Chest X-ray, PA view. Patient: 48 years old, sex M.
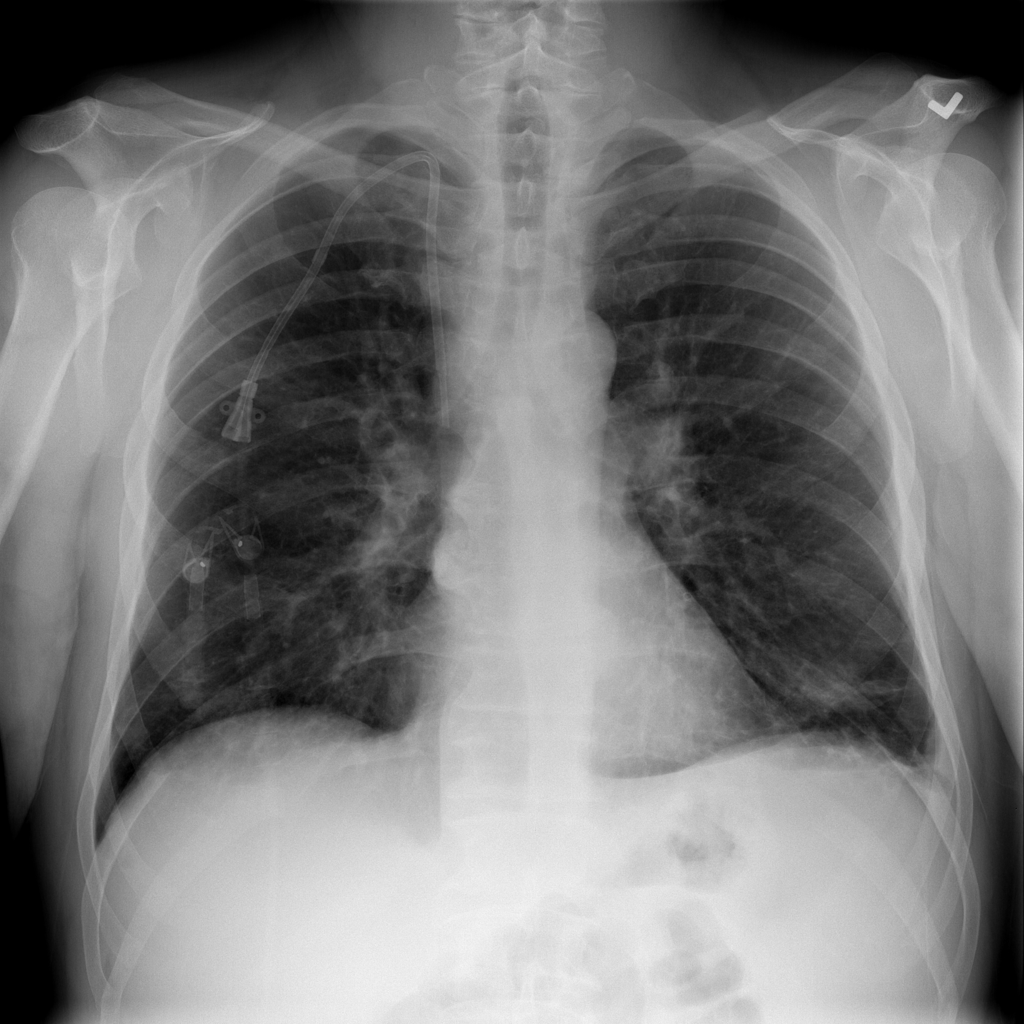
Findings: Atelectasis